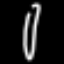
Label: fork